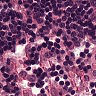
Metastatic tissue present: no